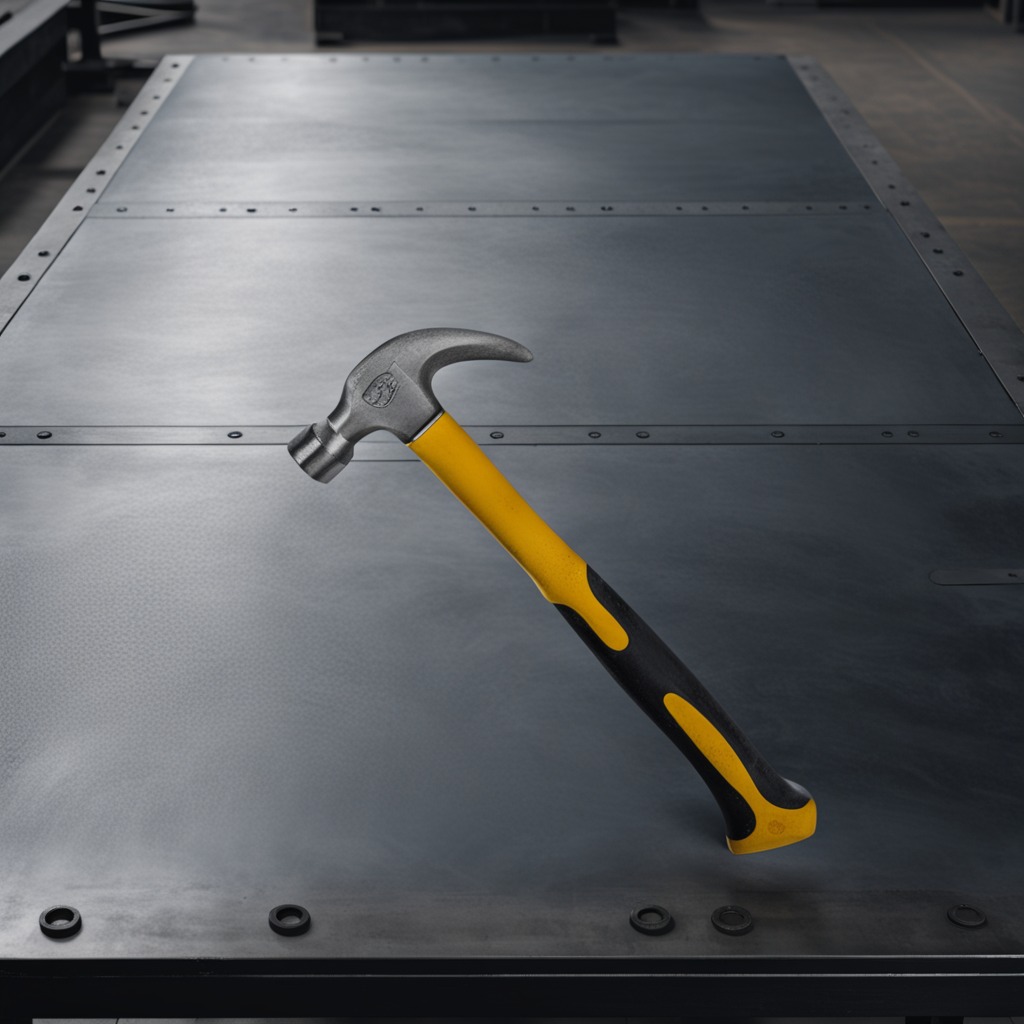
A hammer is lying on the cold steel table in a mining workshop.